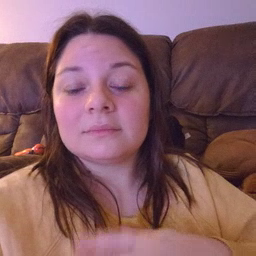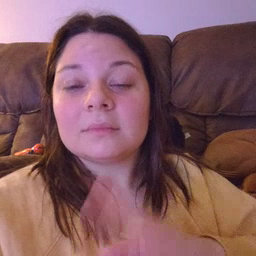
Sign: say